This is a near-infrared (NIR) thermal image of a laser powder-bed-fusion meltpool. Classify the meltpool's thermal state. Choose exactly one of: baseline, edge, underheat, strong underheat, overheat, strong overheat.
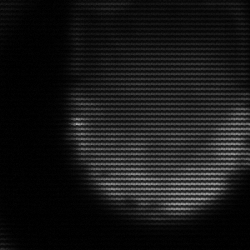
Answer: edge